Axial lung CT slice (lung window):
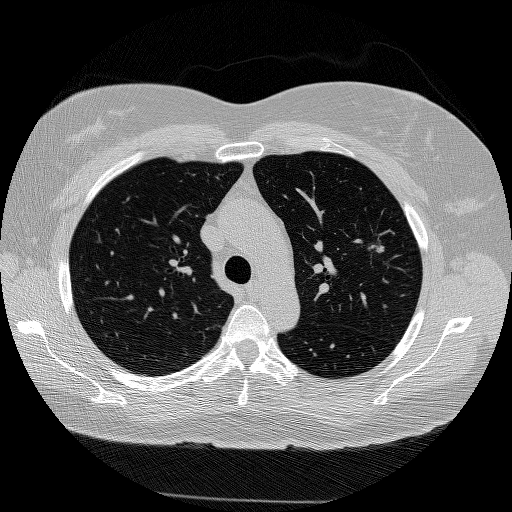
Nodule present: yes
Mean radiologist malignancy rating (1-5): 5